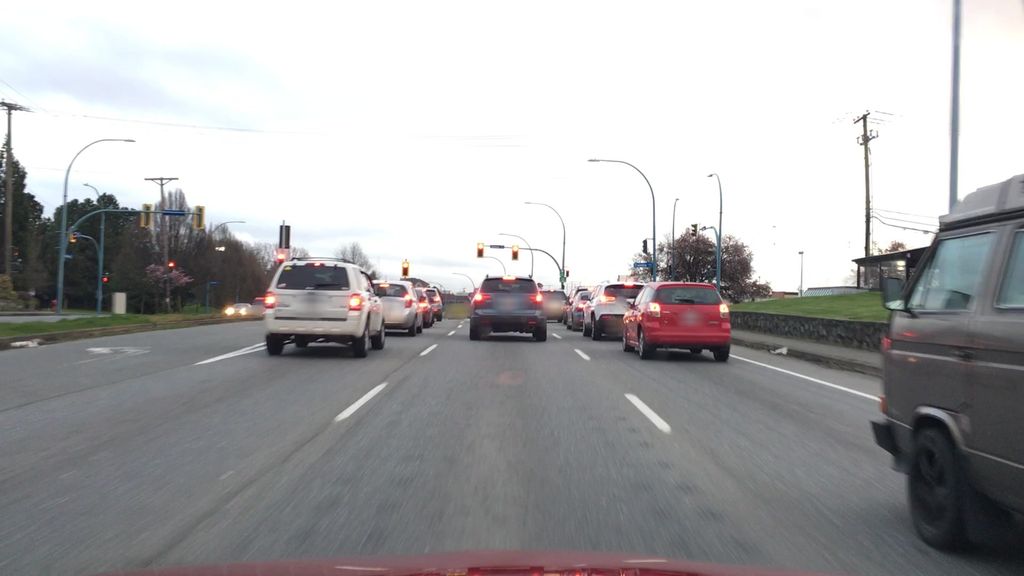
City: victoria